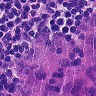
Metastatic tissue present: yes